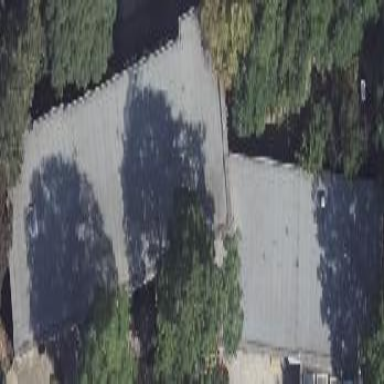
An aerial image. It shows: Kindergarten building.